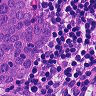
Metastatic tissue present: yes